Question: Count the number of objects in the diagram.
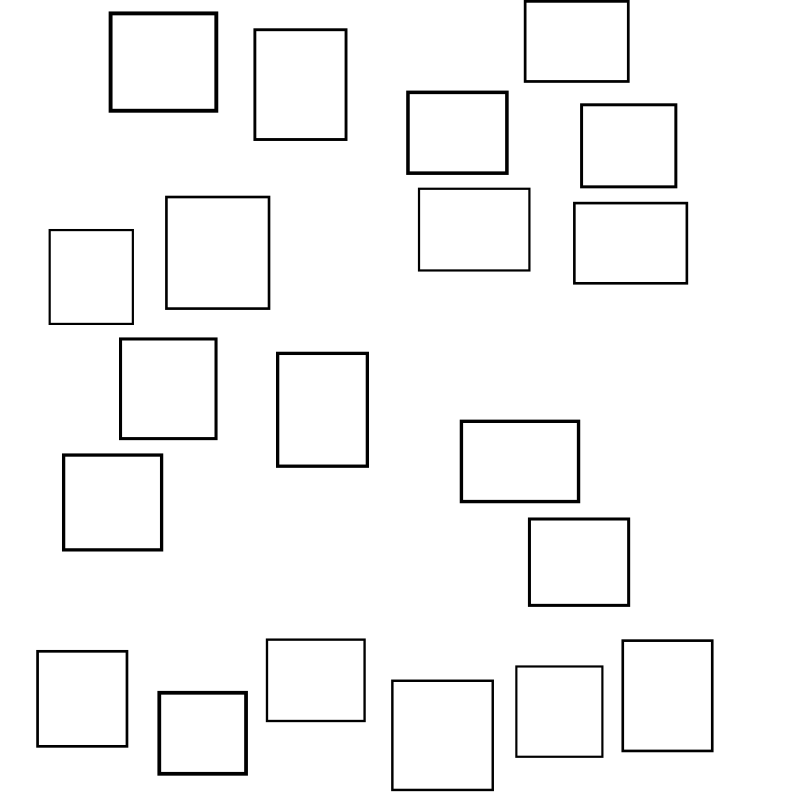
Answer: 20